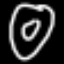
Label: donut